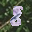
Label: 8